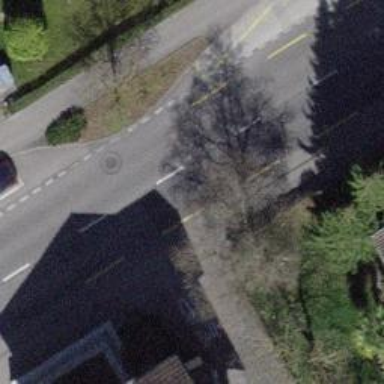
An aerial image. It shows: Residential road paved with concrete.